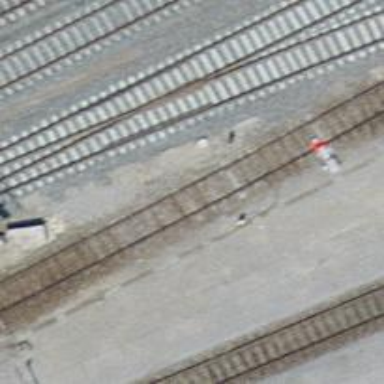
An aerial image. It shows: Rail yard with electrified contact lines for railway operations.